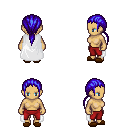
a pixel art fantasy rpg character, female body template, human, tanned skin, white cape, red pants, blue ponytail hairstyle, brown slippers, four views (front, back, left, right), 2x2 character sprite sheet, small pixel art, hard edges, no anti-aliasing